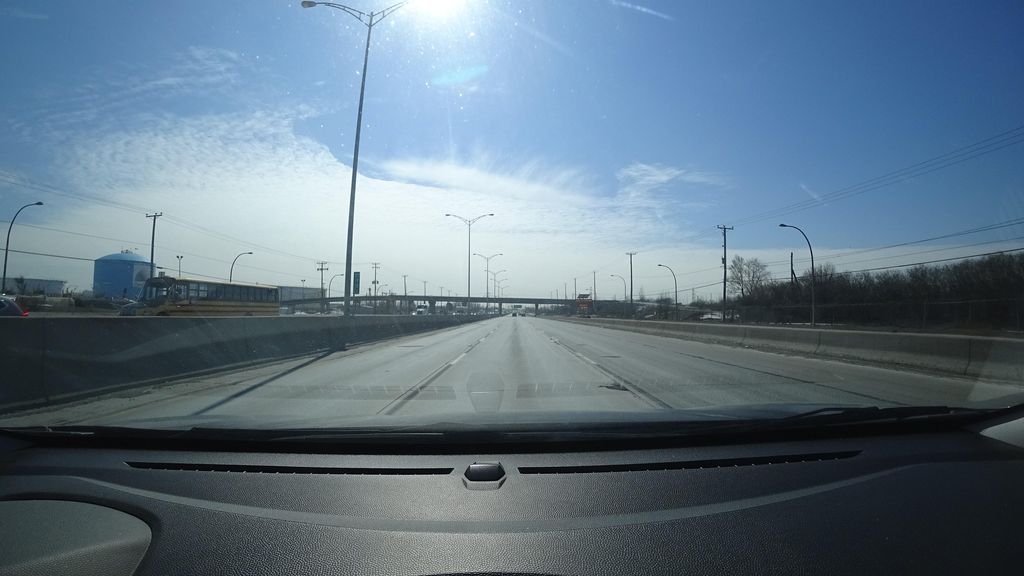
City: montreal